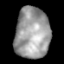
Tissue: lung
Cell type: Epithelial cells
Senescence score: 0.2033
Nuclear area (px): 1734
Mean DAPI intensity: 157.638